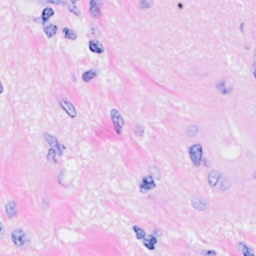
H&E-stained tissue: Breast